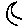
Label: moon